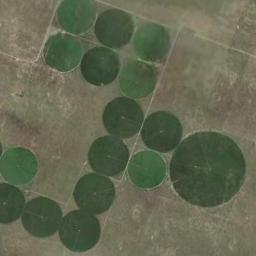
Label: circular_farmland